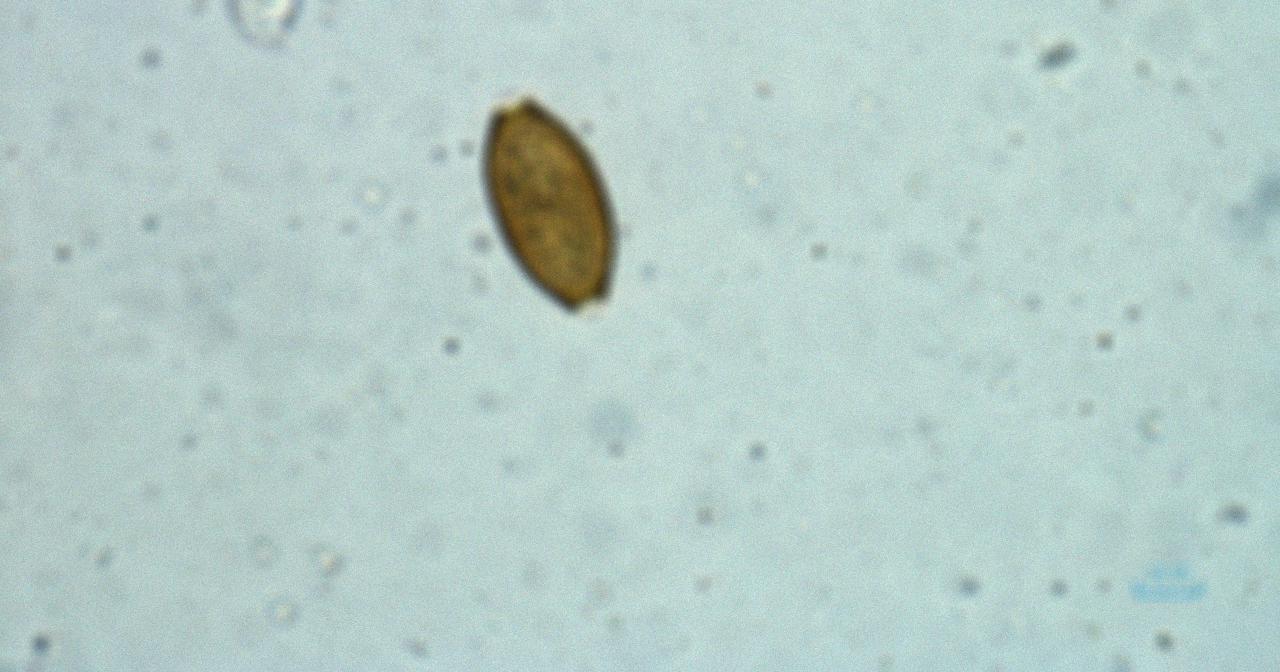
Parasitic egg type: Trichuris trichiura